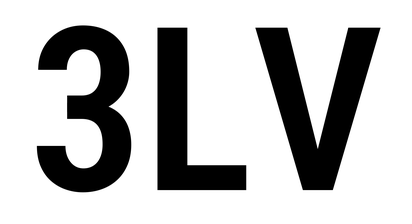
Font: Roboto_Condensed_SemiBold